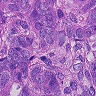
Metastatic tissue present: yes